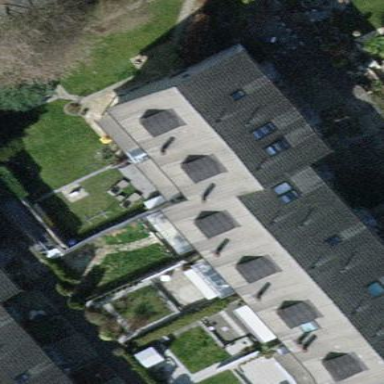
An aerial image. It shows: Semi-detached house.